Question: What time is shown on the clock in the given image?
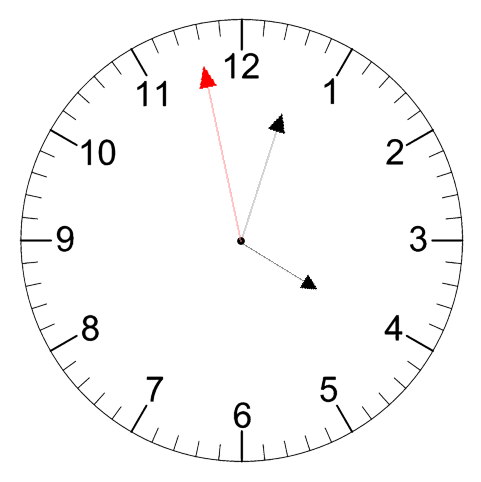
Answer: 04:02:58